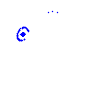
Particle: proton